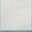
Piece: xx